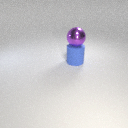
large purple metal sphere above large blue rubber cylinder